Question: How can apps be removed?
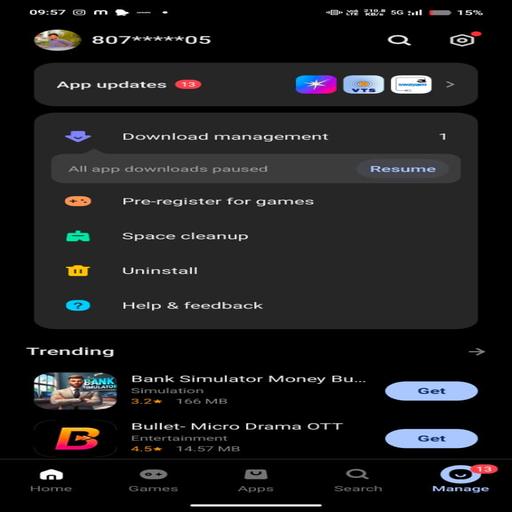
Answer: Use uninstall